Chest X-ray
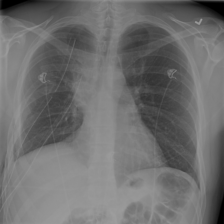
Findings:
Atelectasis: negative
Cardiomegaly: negative
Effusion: negative
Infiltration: positive
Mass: negative
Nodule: negative
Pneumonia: negative
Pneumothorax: positive
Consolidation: negative
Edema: negative
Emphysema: positive
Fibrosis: negative
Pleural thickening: positive
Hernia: negative